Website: apple
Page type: billing-address
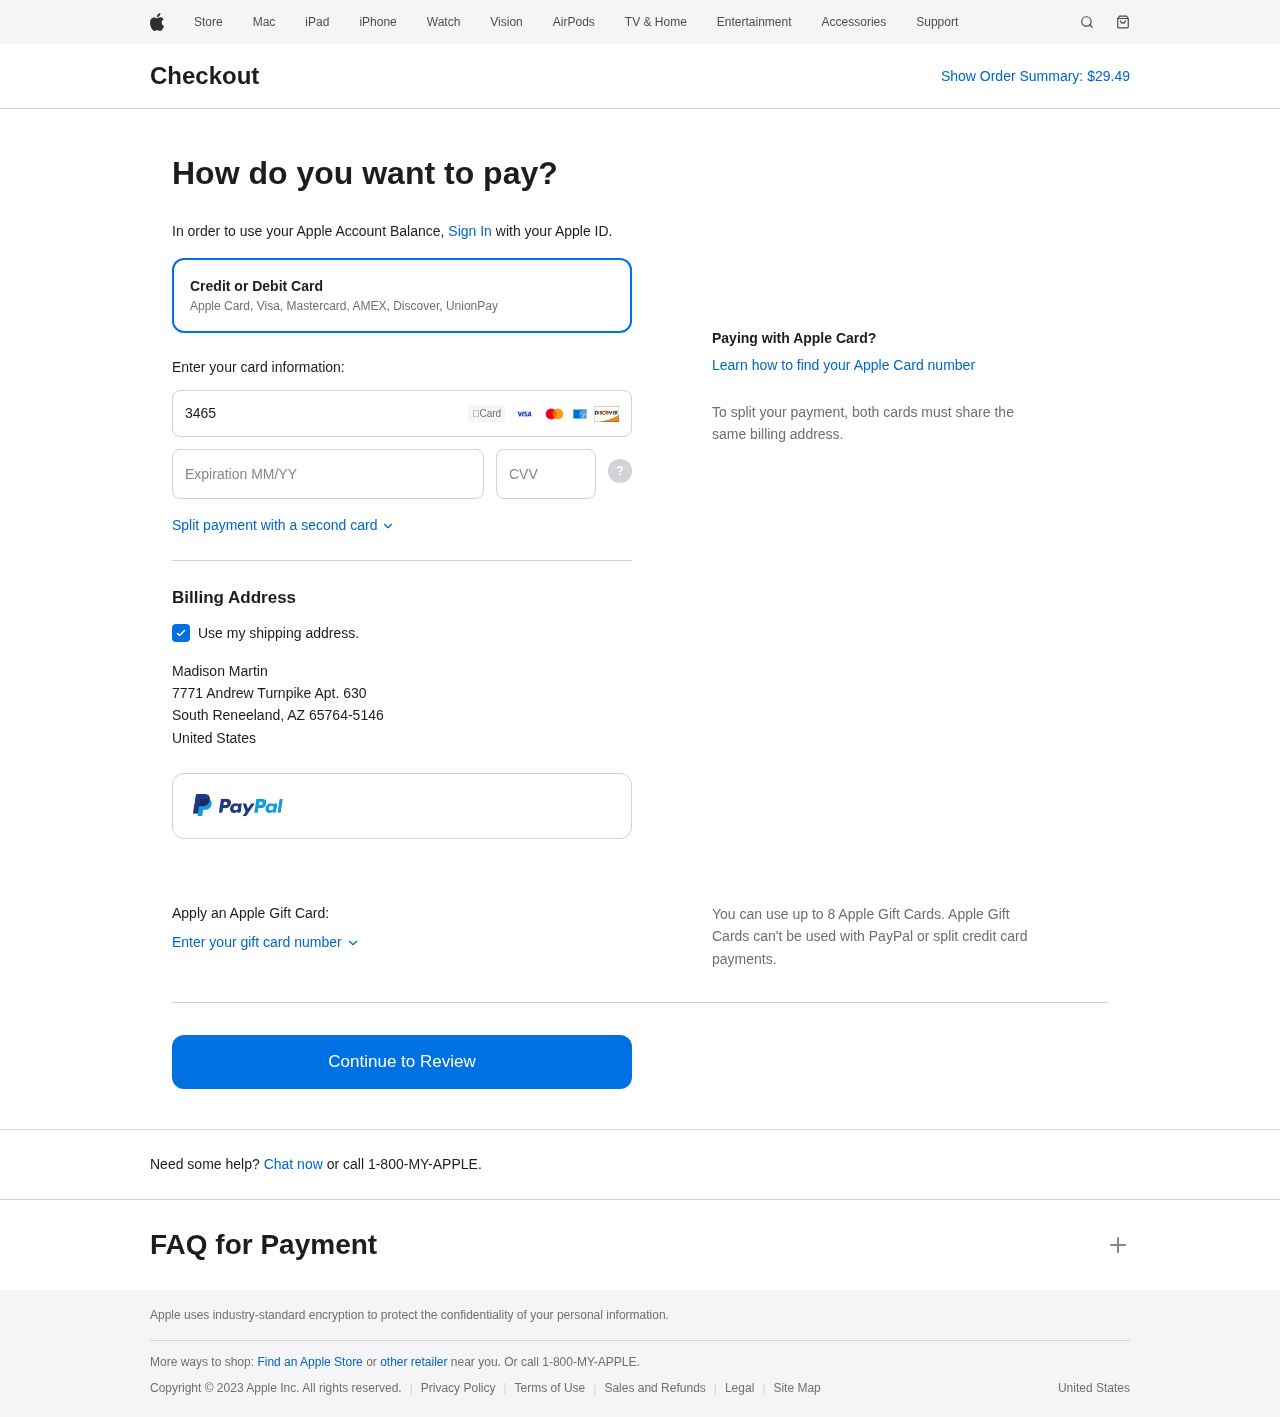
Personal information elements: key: PII_CARD_CVV
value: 4745
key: PII_CARD_EXPIRY
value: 07/30
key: PII_CARD_NUMBER
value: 3465 1396 9318 489
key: PII_CITY
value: South Reneeland
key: PII_COUNTRY
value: United States
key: PII_FULLNAME
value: Madison Martin
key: PII_POSTCODE_FULL
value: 65764-5146
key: PII_STATE_ABBR
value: AZ
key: PII_STREET
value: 7771 Andrew Turnpike Apt. 630
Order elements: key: ORDER_TOTAL
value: $29.49